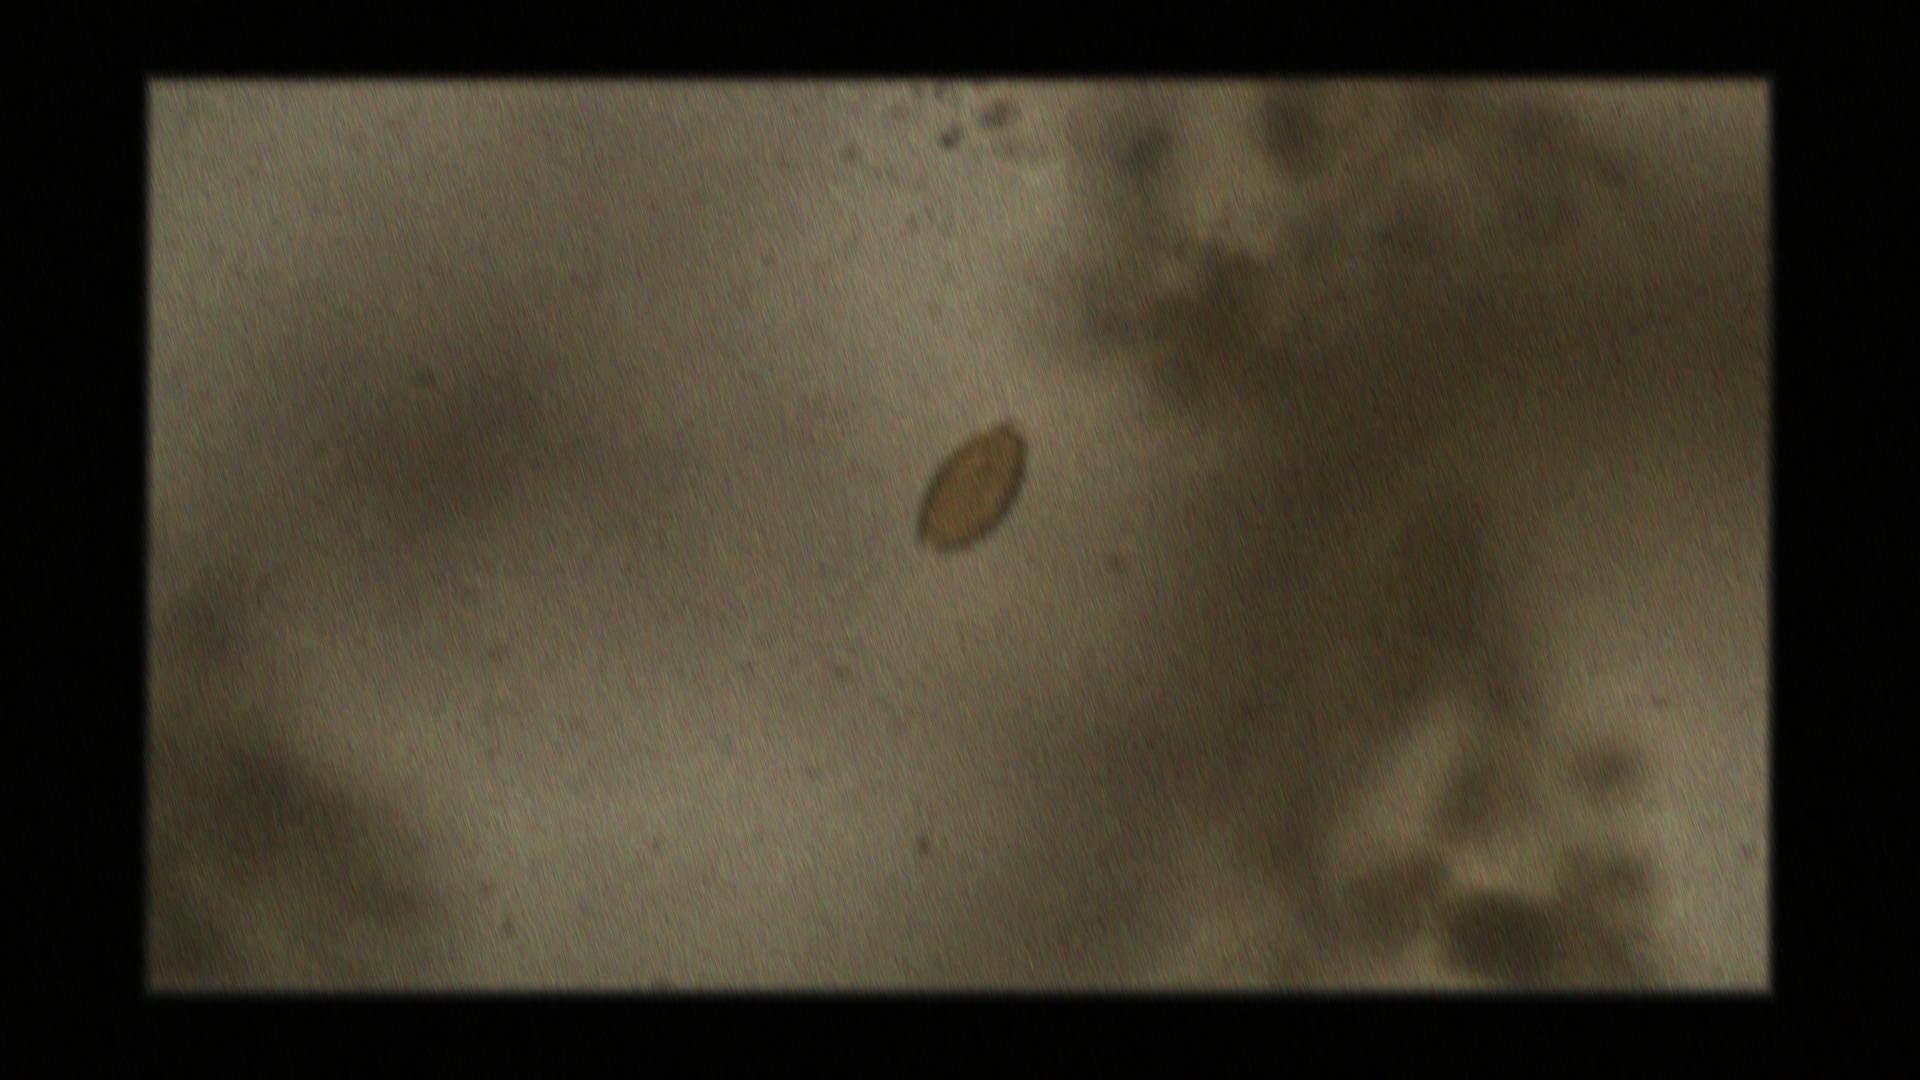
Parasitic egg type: Trichuris trichiura